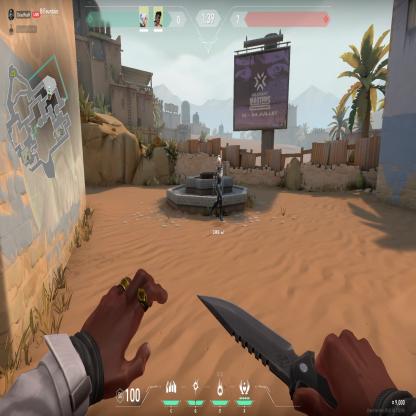
Label: teammate